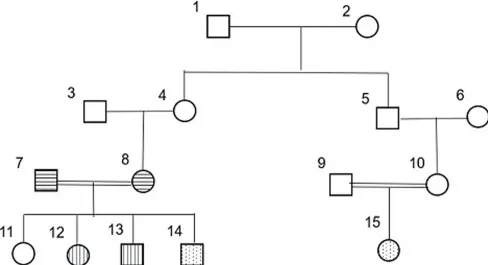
family pedigree.
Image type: pathology (immunostaining)